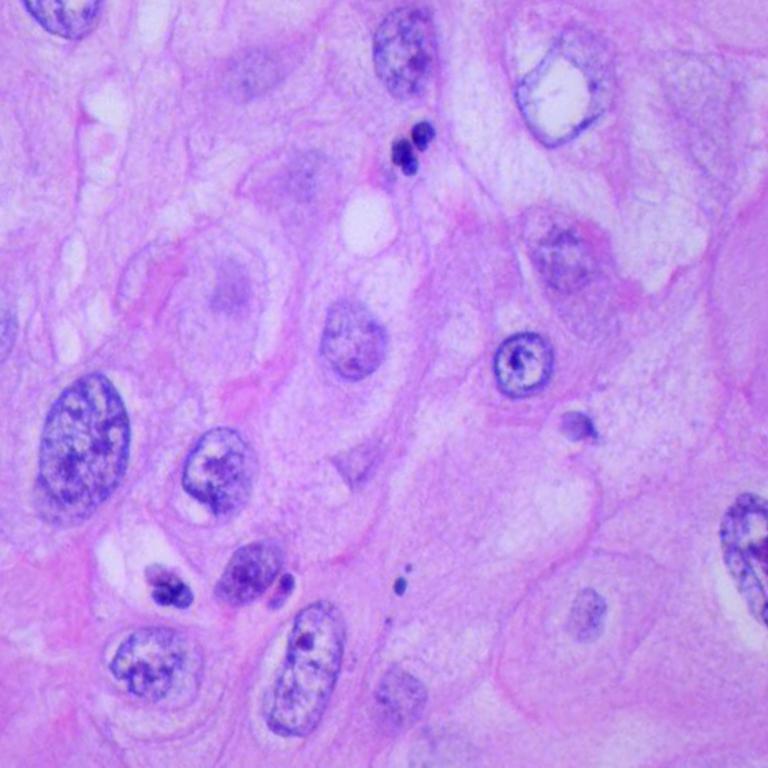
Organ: lung
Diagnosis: squamous carcinomas